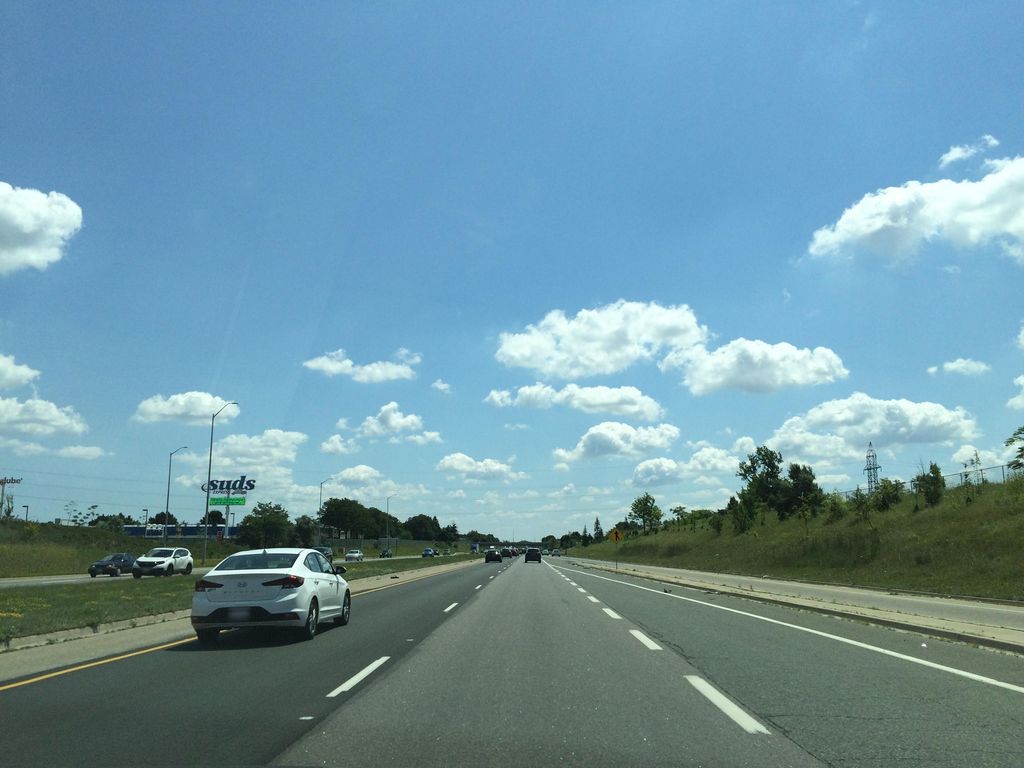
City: hamilton